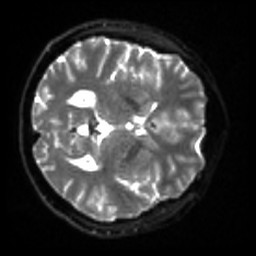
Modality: sbref
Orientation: axial
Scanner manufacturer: siemens
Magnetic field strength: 3 T
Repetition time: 4 s
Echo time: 0.0594 s